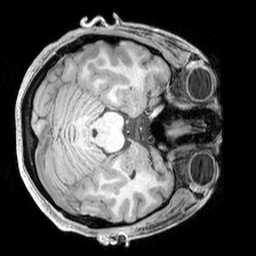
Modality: T1w
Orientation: axial
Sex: female
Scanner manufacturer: siemens
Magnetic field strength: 3 T
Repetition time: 2.3 s
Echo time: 0.00226 s